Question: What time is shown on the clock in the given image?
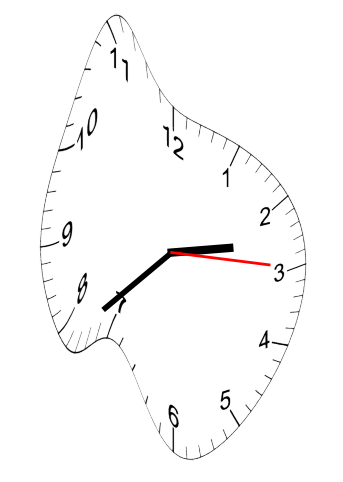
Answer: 02:38:15